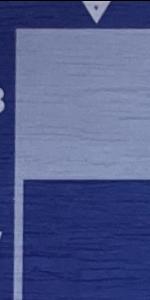
Label: Empty